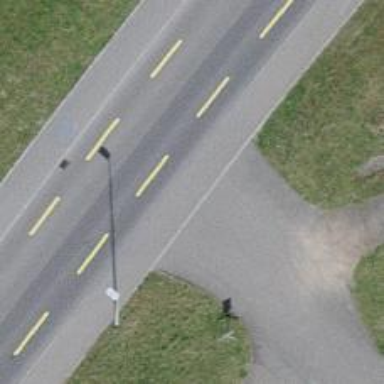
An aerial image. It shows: Smoothly paved residential road.